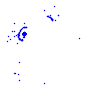
Particle: kaon